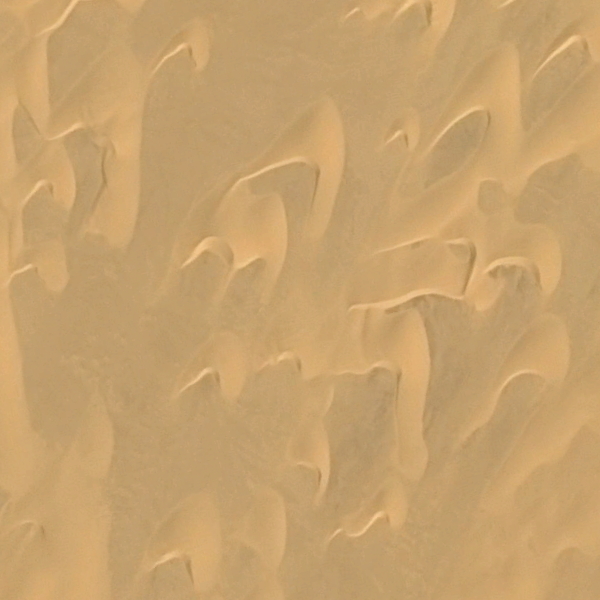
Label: Desert